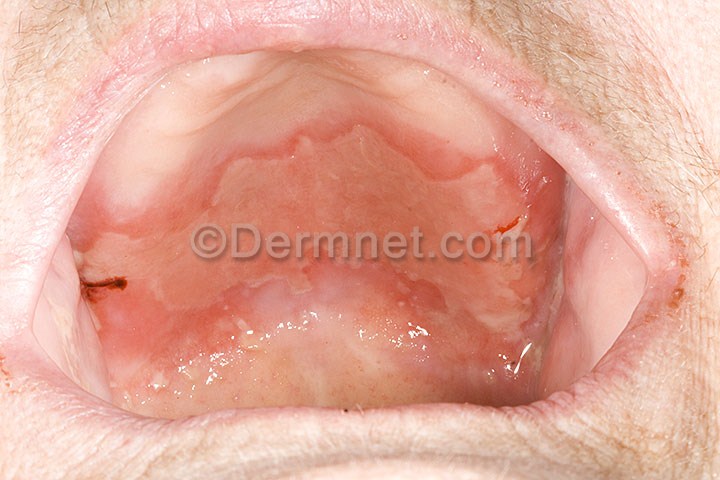
Disease: Bullous Disease Photos